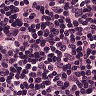
Metastatic tissue present: yes